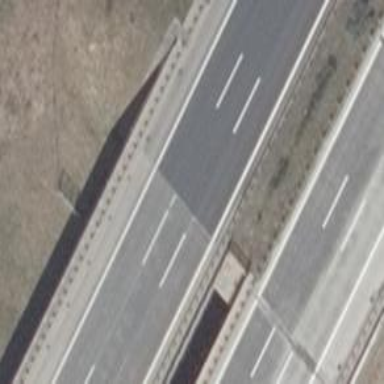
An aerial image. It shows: Concrete motorway.